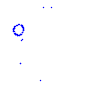
Particle: proton